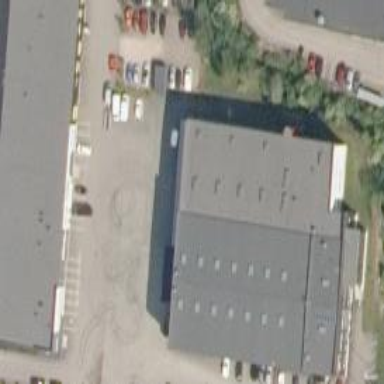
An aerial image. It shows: Warehouse building.